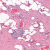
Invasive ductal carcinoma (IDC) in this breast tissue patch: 0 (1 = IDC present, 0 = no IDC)